Field crop: maize
Growth stage: 2
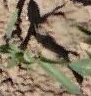
Species: maize